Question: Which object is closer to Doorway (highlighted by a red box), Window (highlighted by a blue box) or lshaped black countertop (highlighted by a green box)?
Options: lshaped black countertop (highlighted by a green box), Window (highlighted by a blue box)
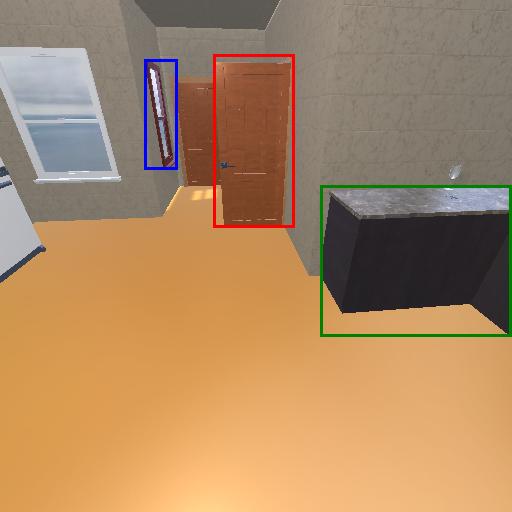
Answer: lshaped black countertop (highlighted by a green box)